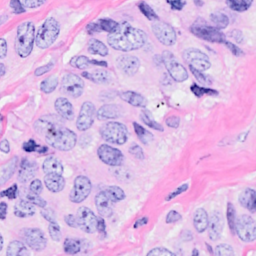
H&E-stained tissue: Breast